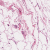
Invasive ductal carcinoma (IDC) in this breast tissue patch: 0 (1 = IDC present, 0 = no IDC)